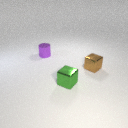
small green metal cube in front of small purple metal cylinder